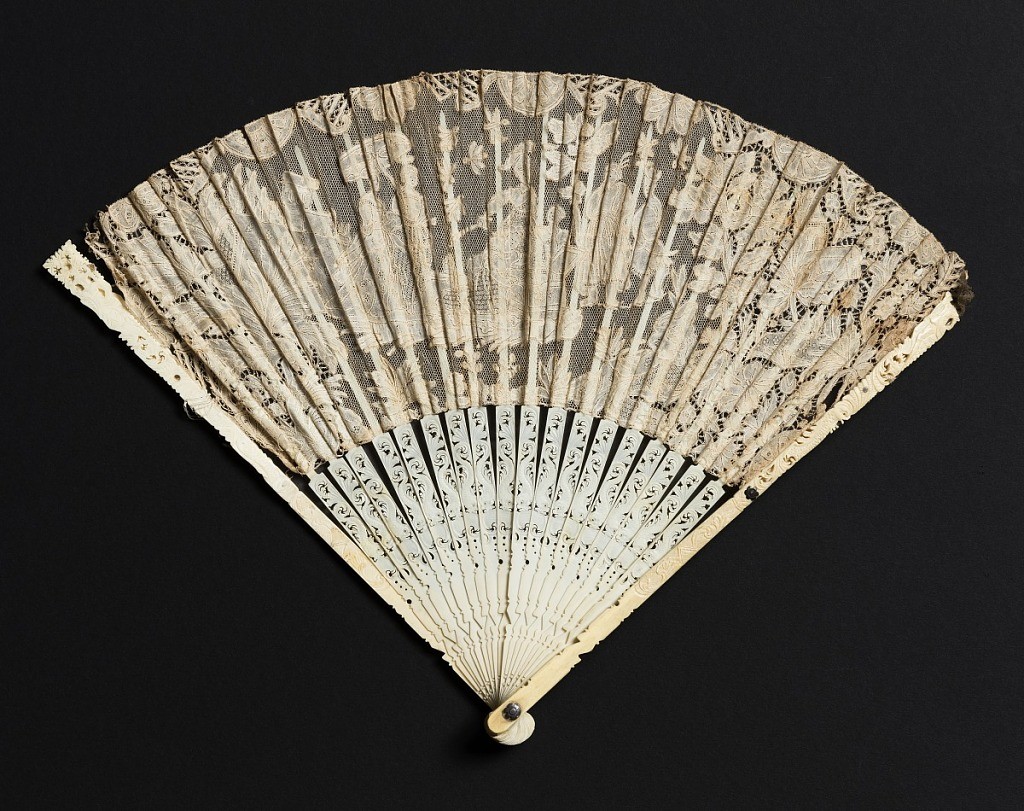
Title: Pleated fan
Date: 1720–30
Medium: Linen bobbin lace leaf, pierced, carved and incised ivory sticks
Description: Pleated fan of Brussels-style bobbin lace with scene of figures in a landscape. Pierced, carved and incised ivory sticks and guards.